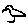
Label: bird